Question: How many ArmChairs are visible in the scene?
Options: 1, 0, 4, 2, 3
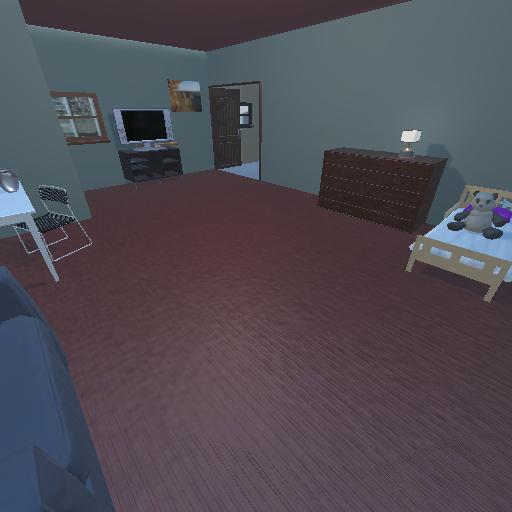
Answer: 1